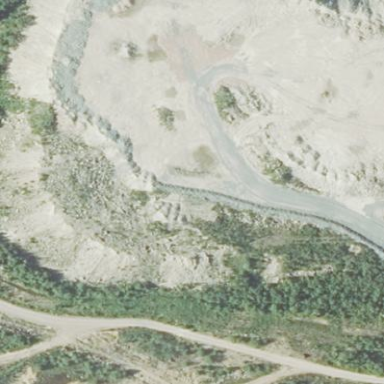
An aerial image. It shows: Quarry area.